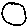
Label: circle